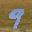
Label: 9